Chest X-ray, AP view. Patient: 16 years old, sex F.
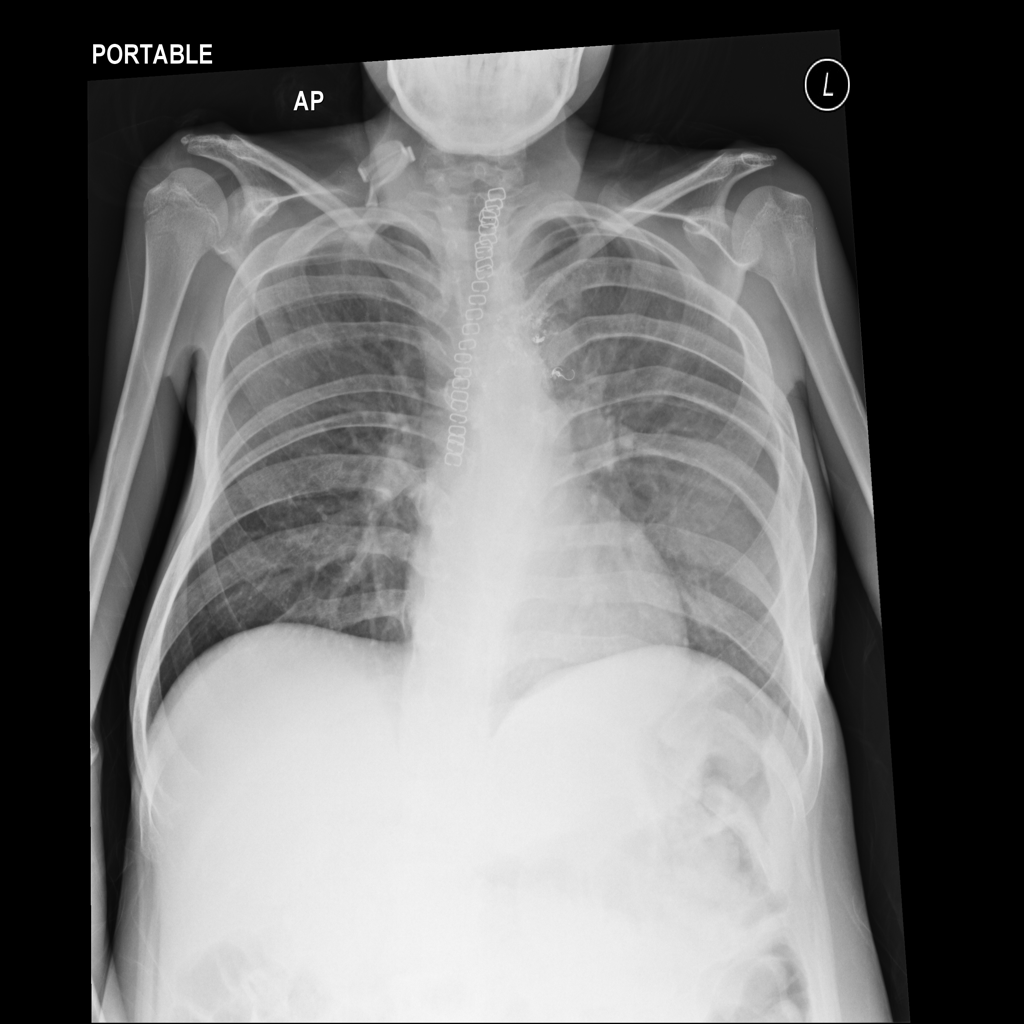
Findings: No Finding